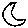
Label: moon